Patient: sex M, age 51
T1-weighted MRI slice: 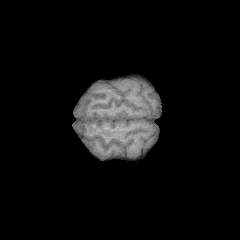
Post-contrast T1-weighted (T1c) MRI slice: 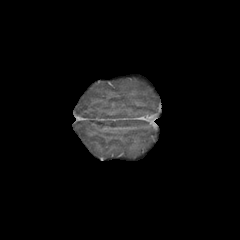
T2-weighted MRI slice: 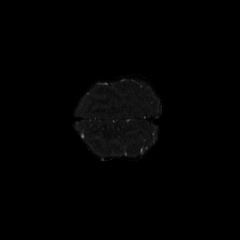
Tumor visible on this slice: yes
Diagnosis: Astrocytoma, IDH-mutant
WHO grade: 4